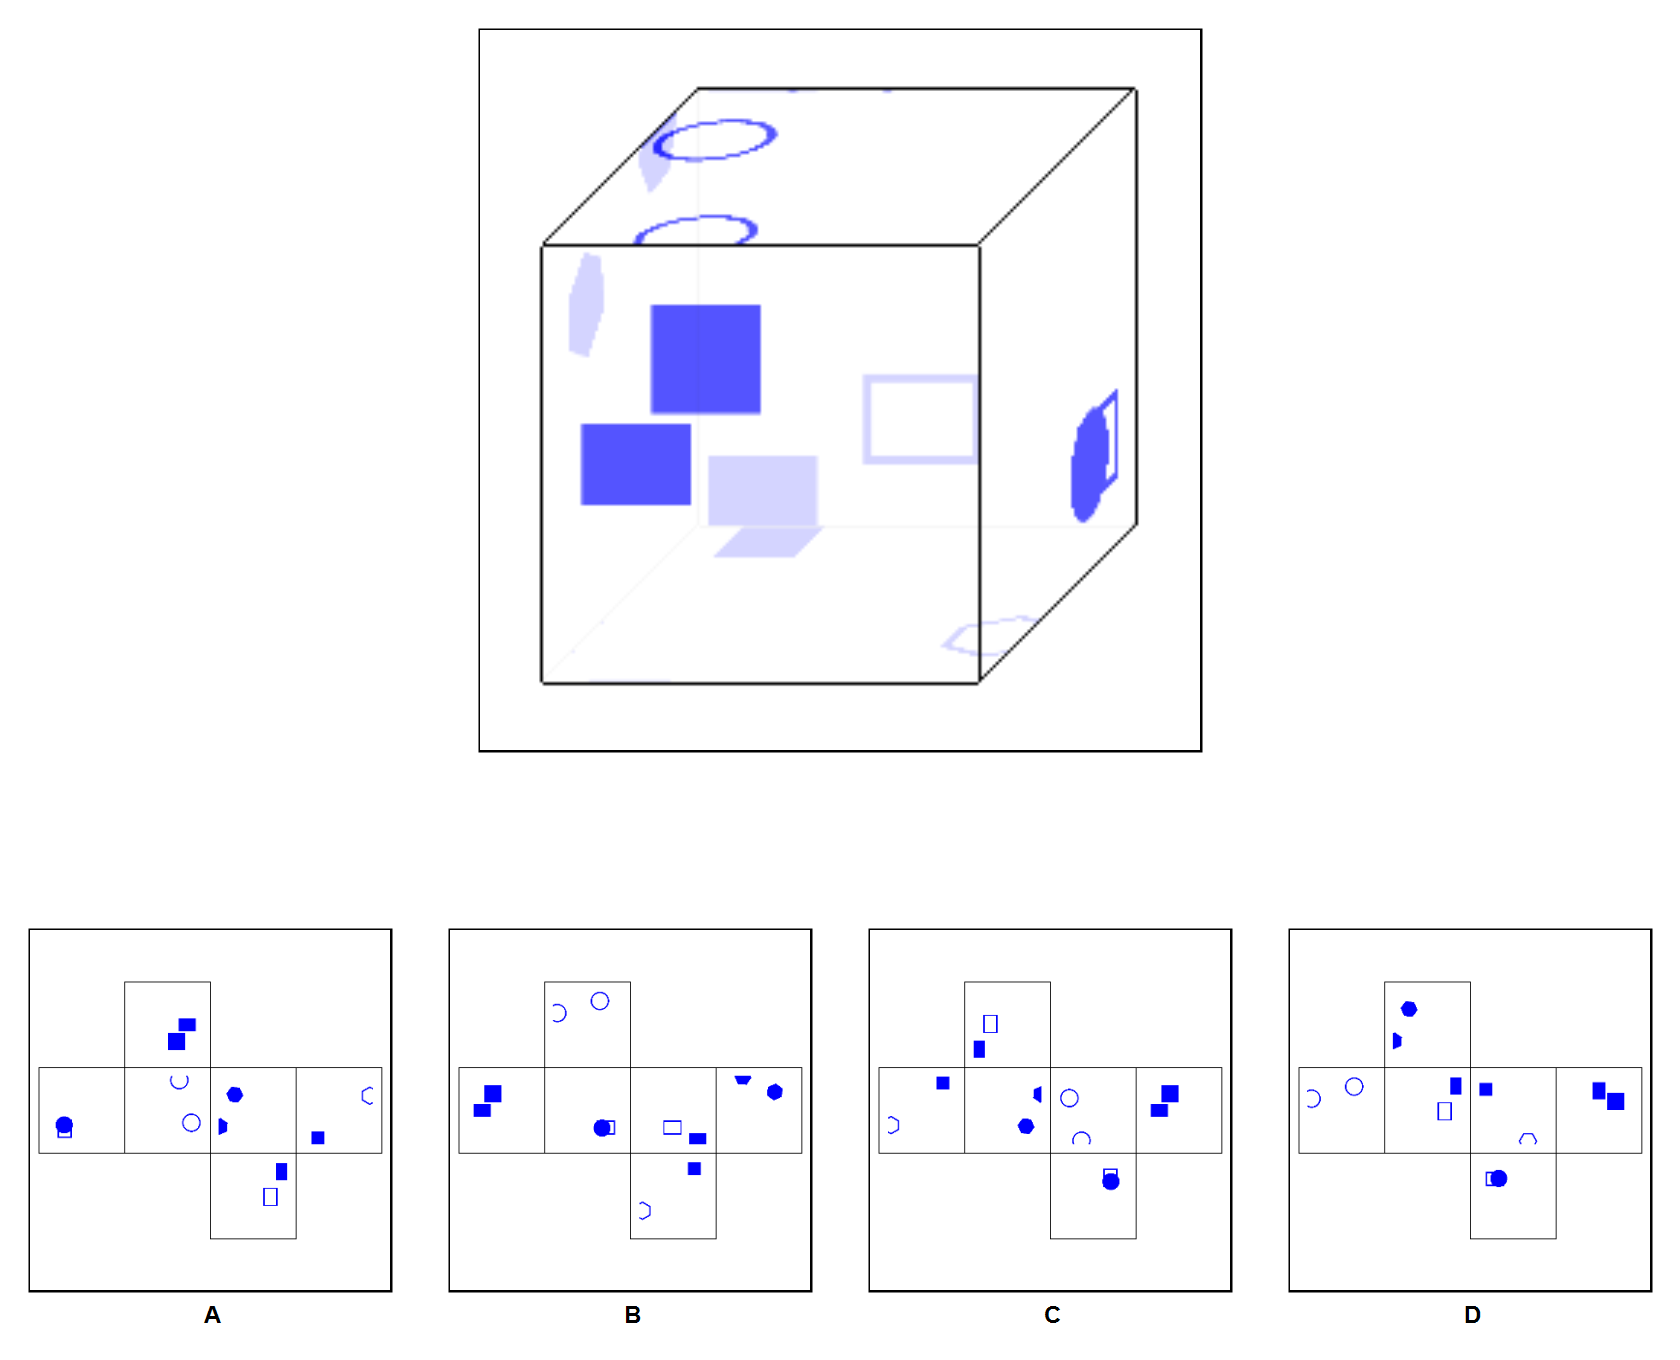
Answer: C